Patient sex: F
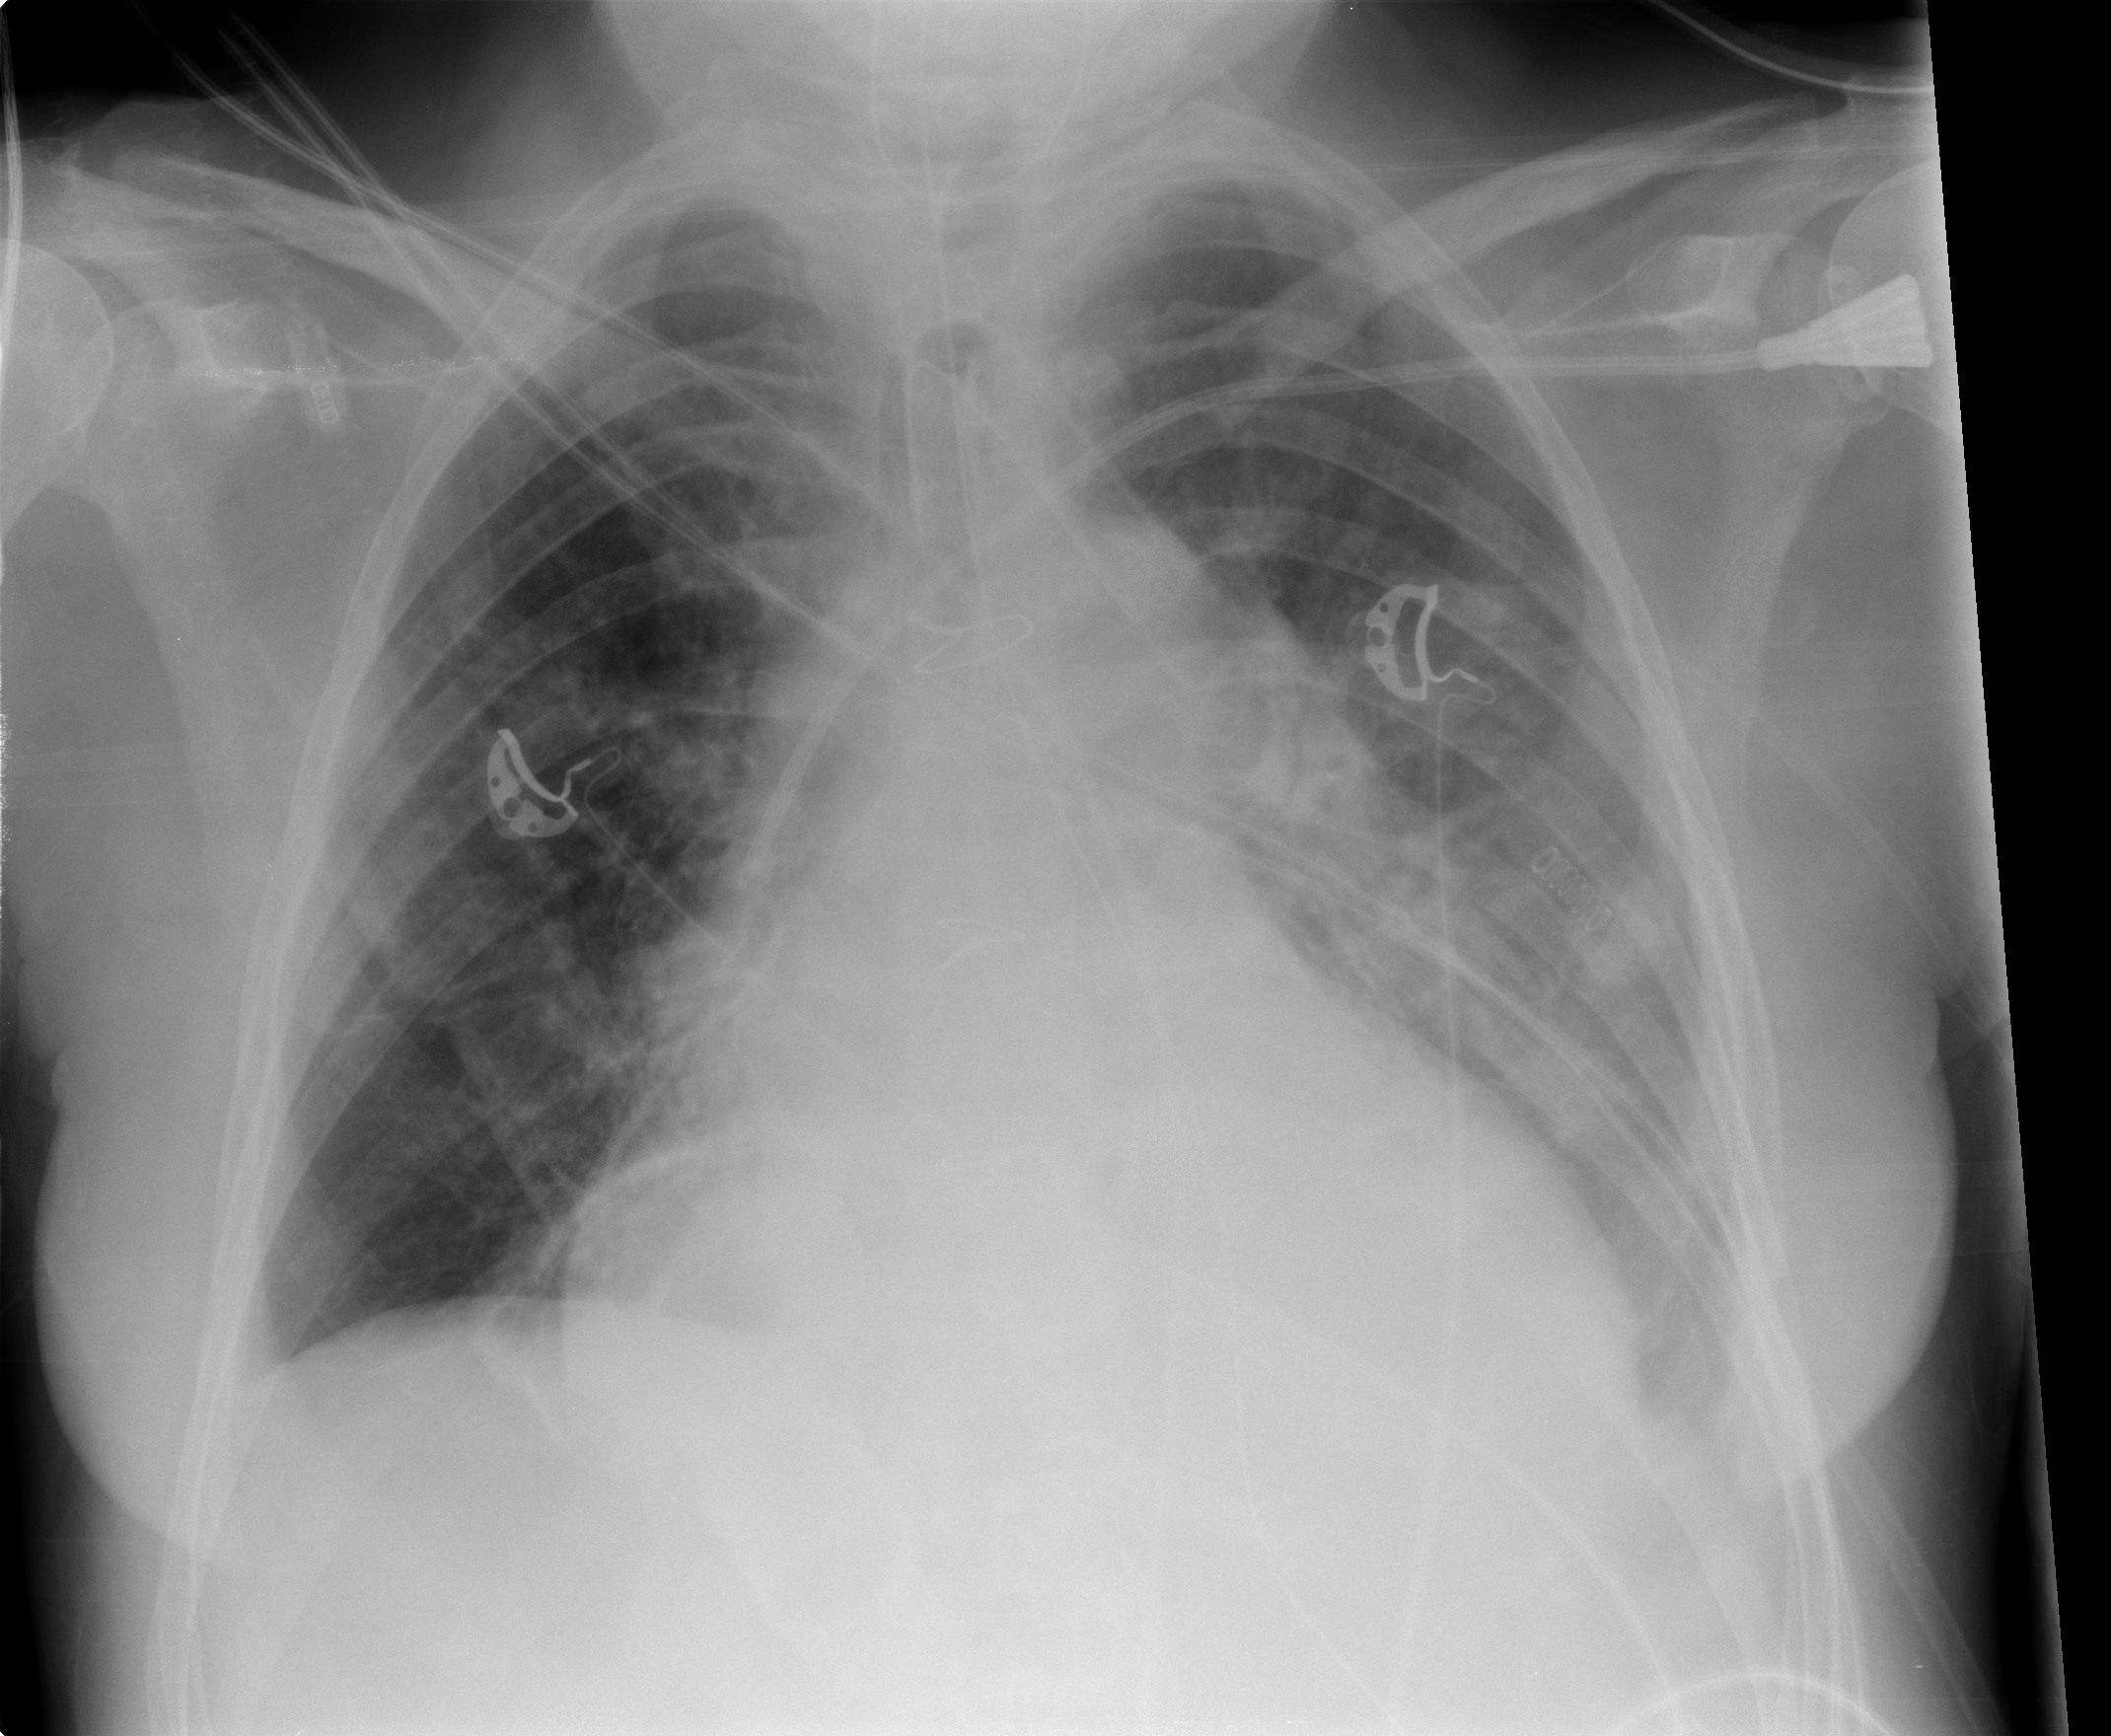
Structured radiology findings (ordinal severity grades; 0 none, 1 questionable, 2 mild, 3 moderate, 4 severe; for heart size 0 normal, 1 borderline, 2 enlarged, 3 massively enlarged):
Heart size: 2
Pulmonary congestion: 2
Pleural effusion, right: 0
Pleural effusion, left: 1
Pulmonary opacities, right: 0
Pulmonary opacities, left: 2
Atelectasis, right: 0
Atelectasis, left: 2